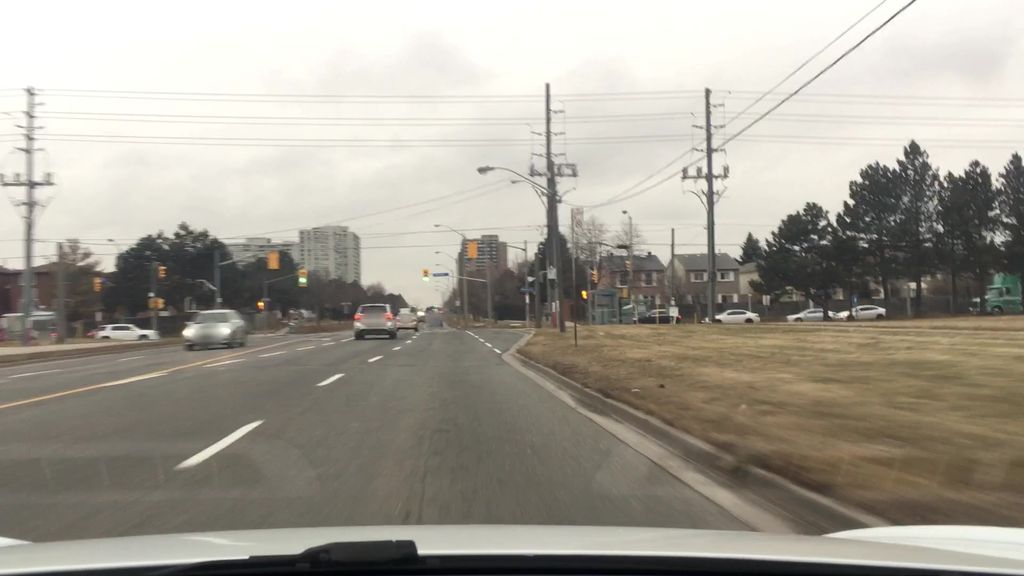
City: toronto